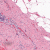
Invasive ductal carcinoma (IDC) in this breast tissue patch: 0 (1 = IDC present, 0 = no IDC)